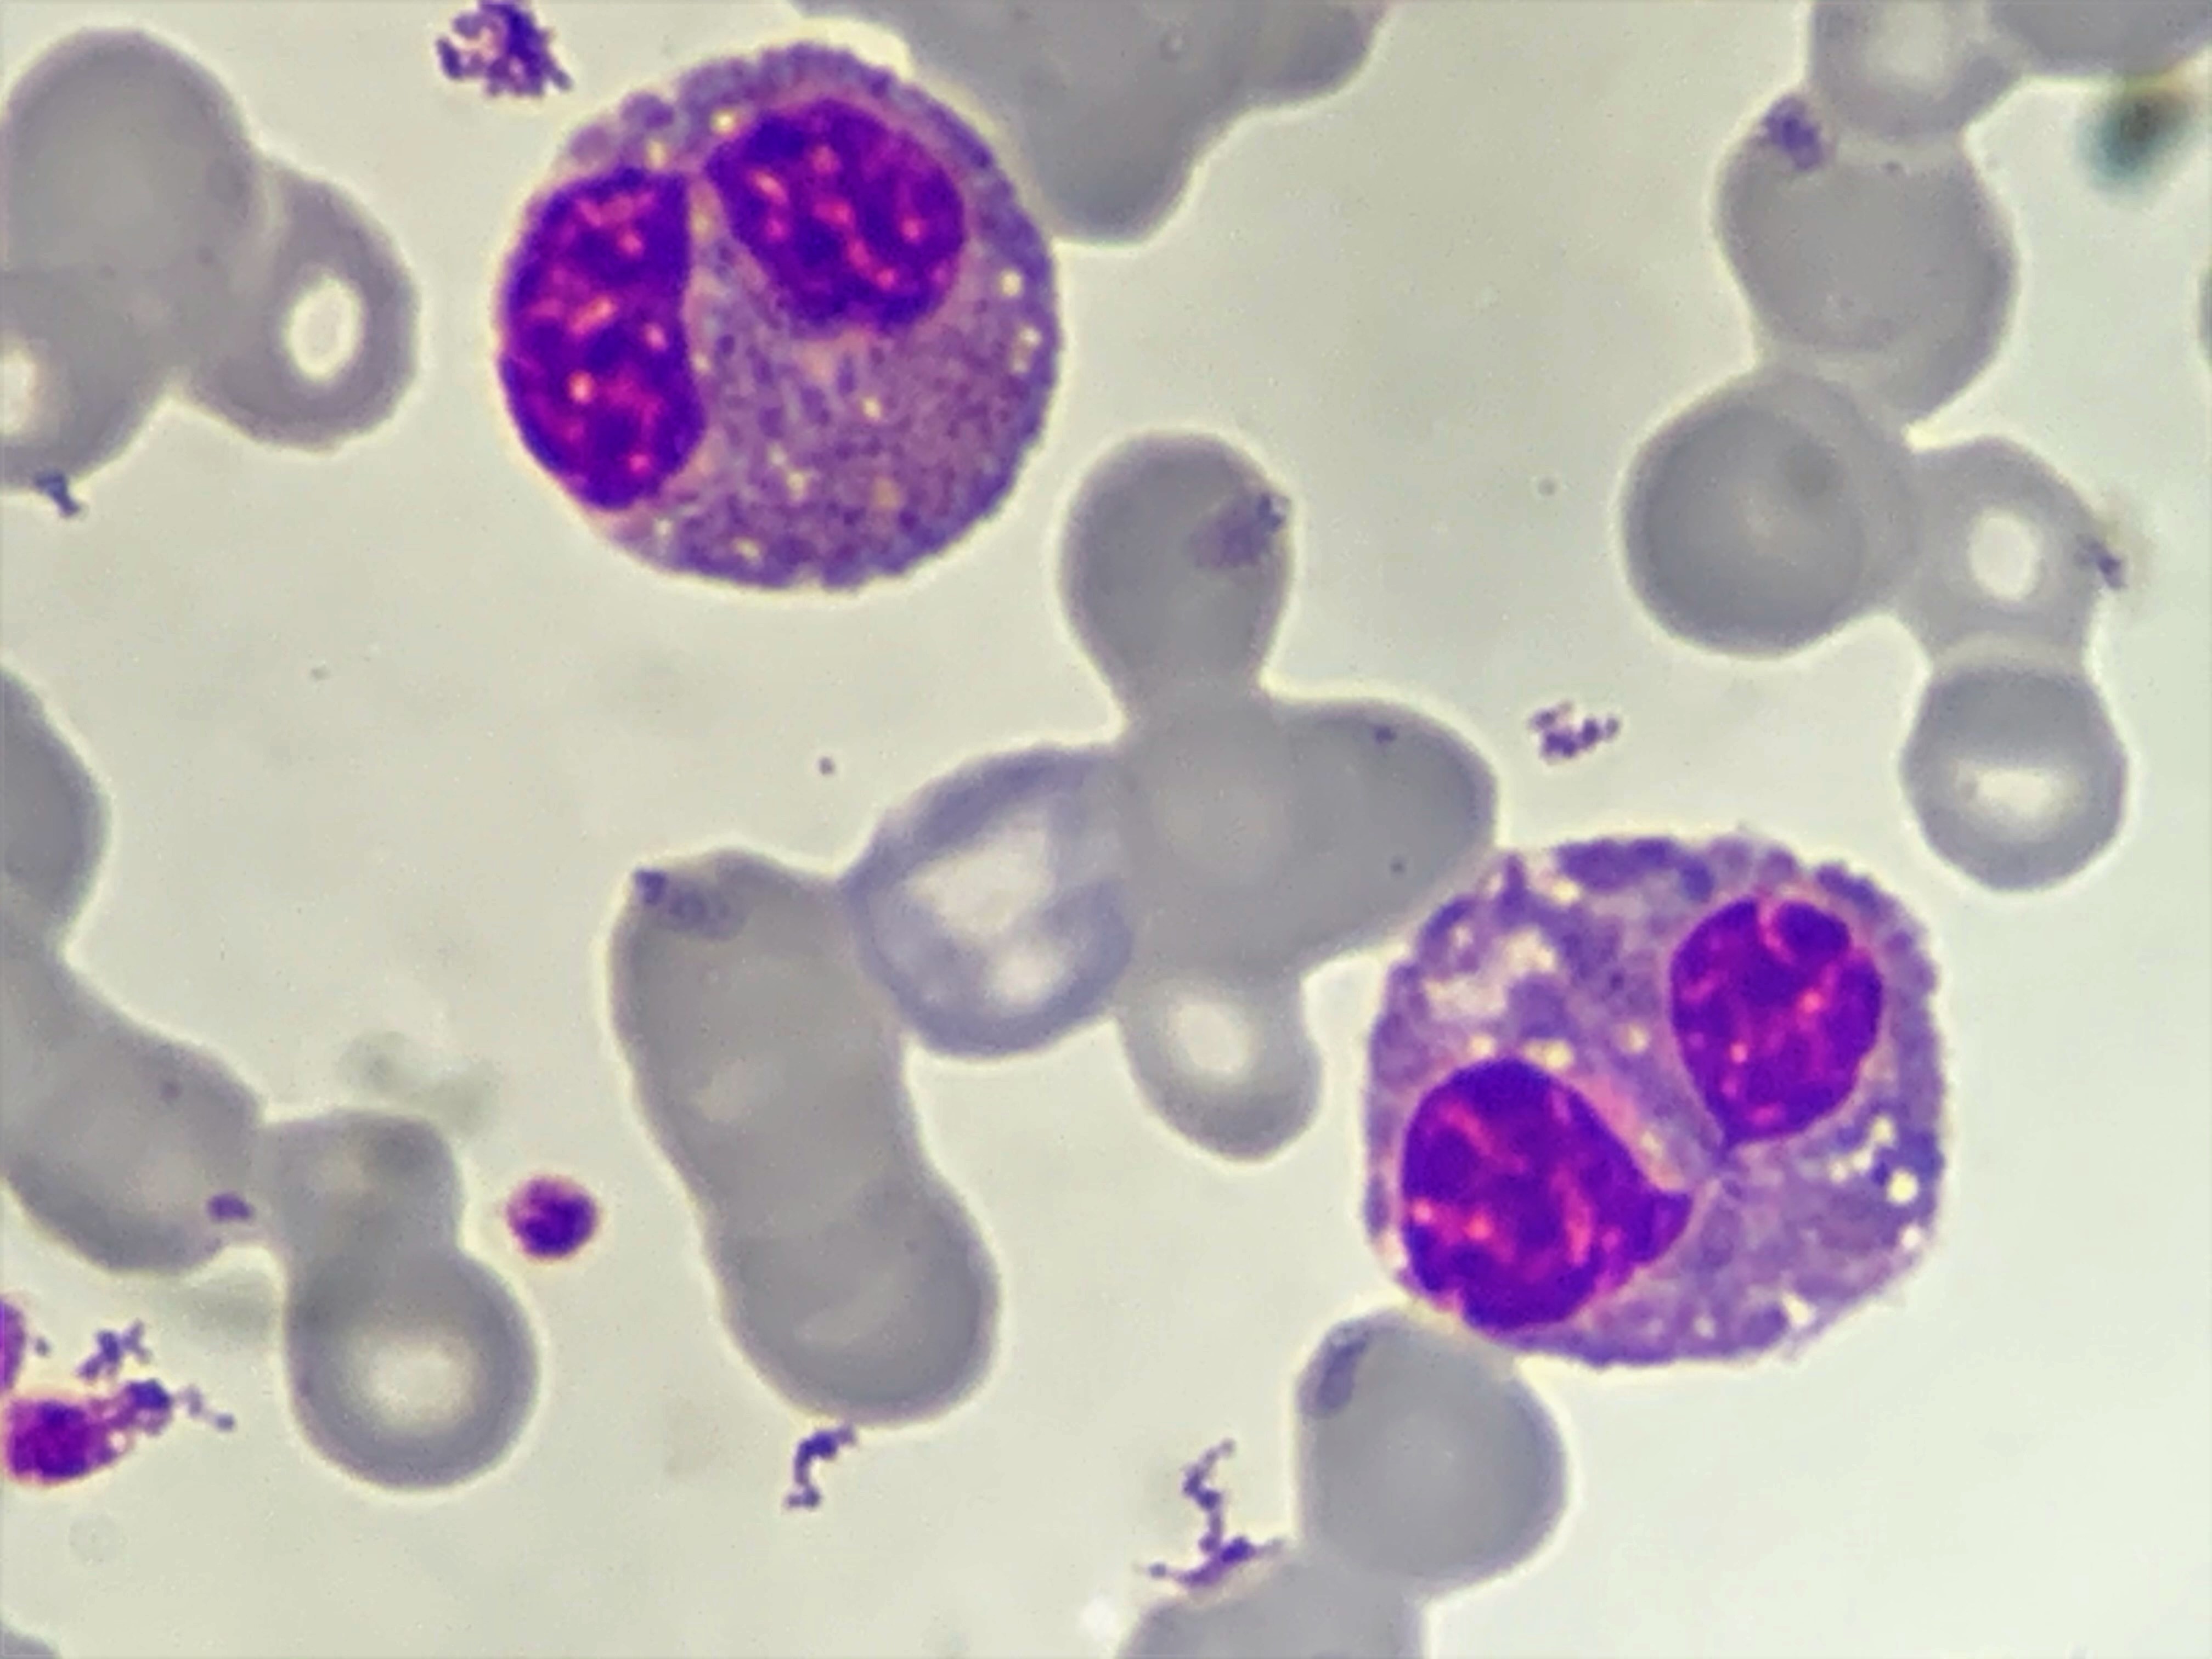
Cell type: EOSINOPHILS